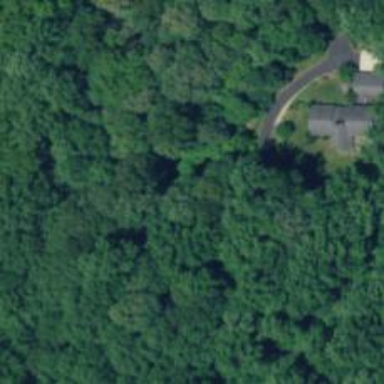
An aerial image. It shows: Driveway.